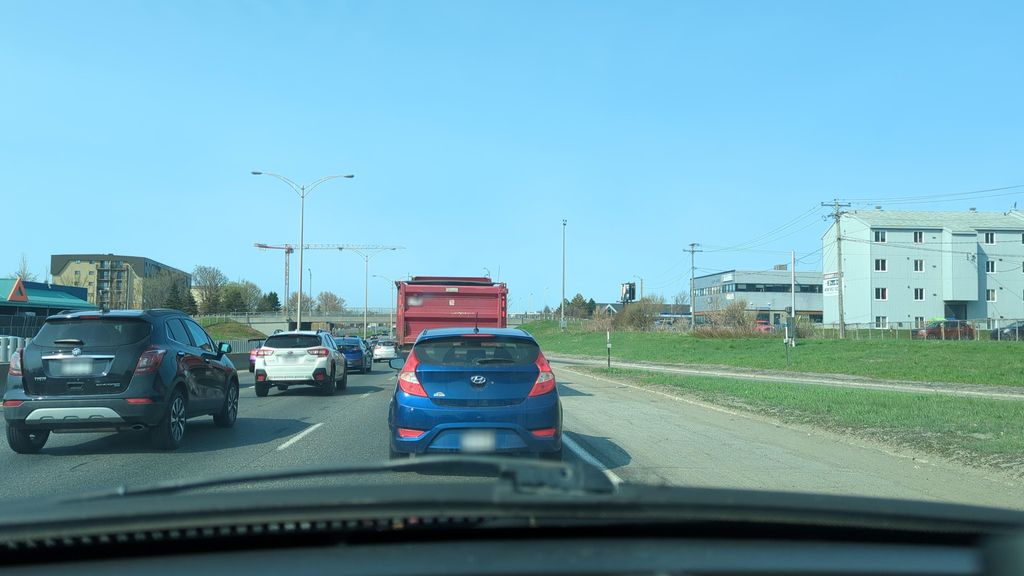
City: quebec_city